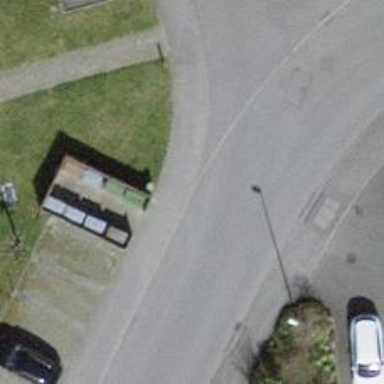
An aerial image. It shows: Kerb barrier.